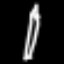
Label: pencil